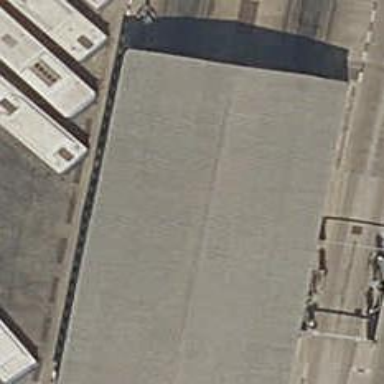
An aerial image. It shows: Public building with gabled roof.